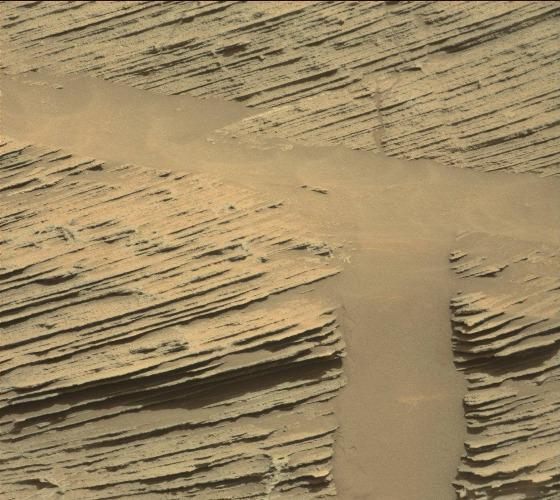
Terrain classes present: Bedrock, Gravel / Sand / Soil, Shadow